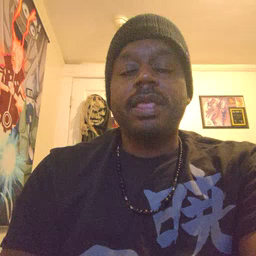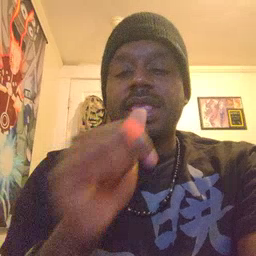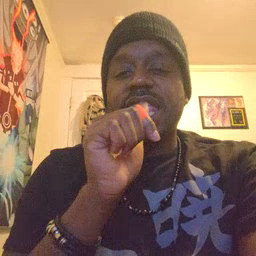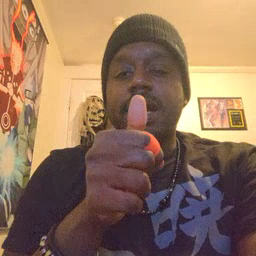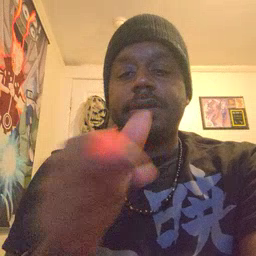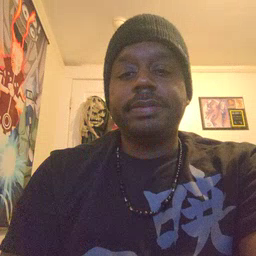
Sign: nuts